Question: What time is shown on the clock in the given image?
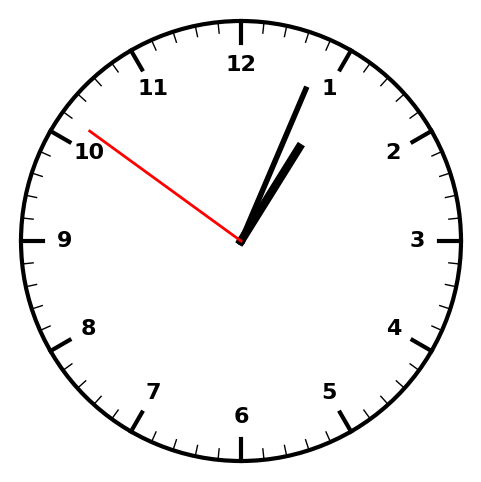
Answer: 01:03:51